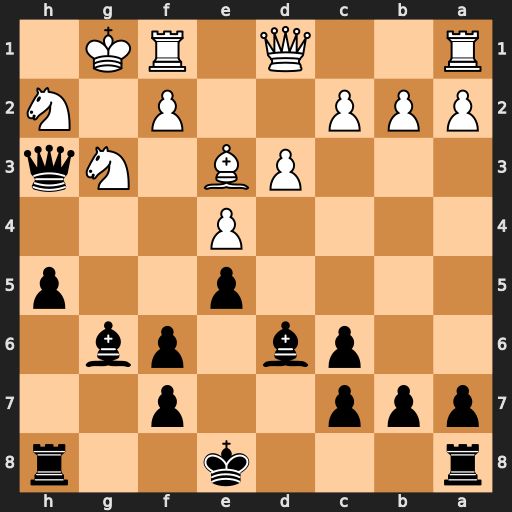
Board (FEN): r3k2r/ppp2p2/2pb1pb1/4p2p/4P3/3PB1Nq/PPP2P1N/R2Q1RK1
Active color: b
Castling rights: kq
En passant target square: -
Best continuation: h4 Qg4 hxg3 Qxh3 Rxh3